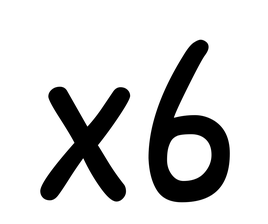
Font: PatrickHand-Regular